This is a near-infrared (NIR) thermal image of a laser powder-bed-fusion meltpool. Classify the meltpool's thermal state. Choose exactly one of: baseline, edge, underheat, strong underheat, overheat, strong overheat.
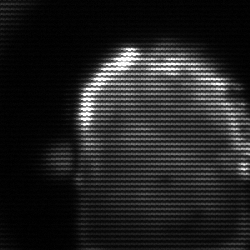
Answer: baseline